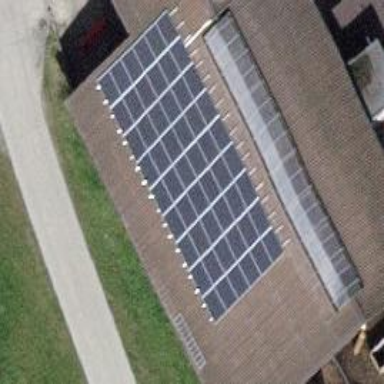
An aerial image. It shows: Solar power generator with photovoltaic panels.